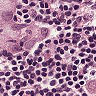
Metastatic tissue present: yes